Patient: sex F, age 53
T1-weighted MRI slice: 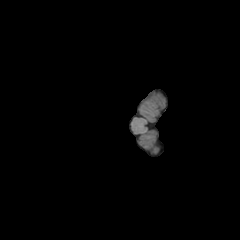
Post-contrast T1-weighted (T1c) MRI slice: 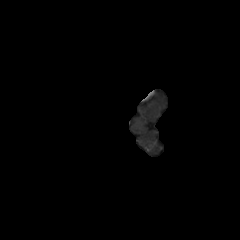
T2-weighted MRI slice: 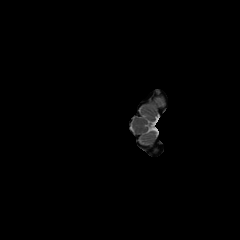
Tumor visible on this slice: no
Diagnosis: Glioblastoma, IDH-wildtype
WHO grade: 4